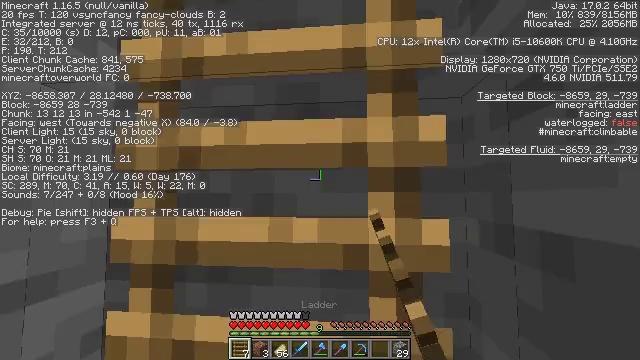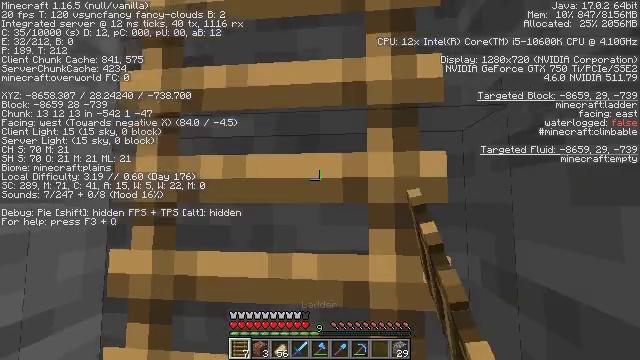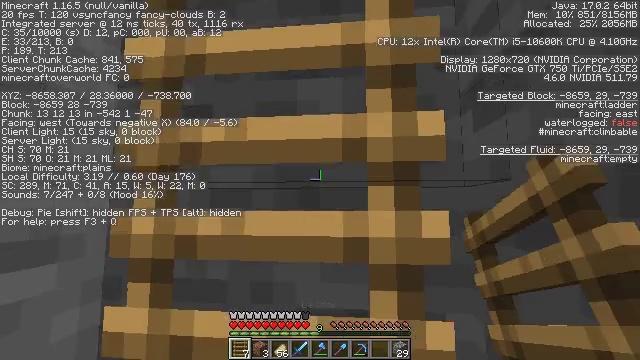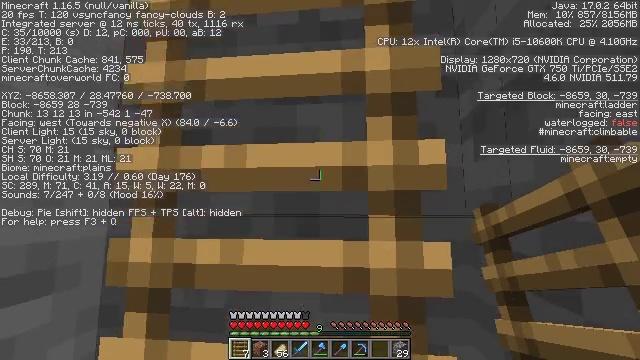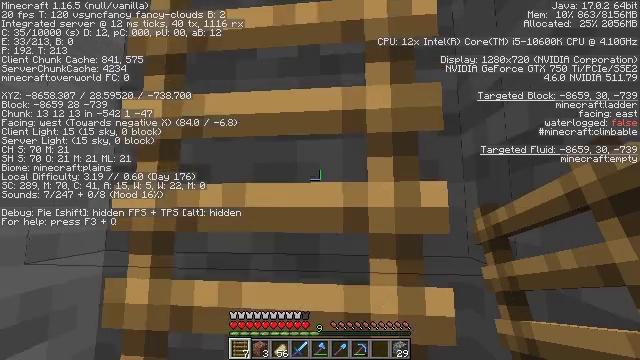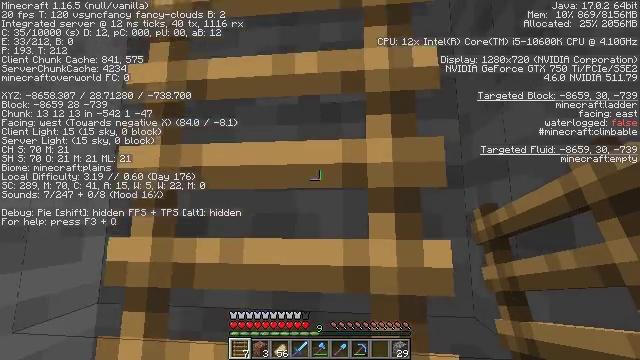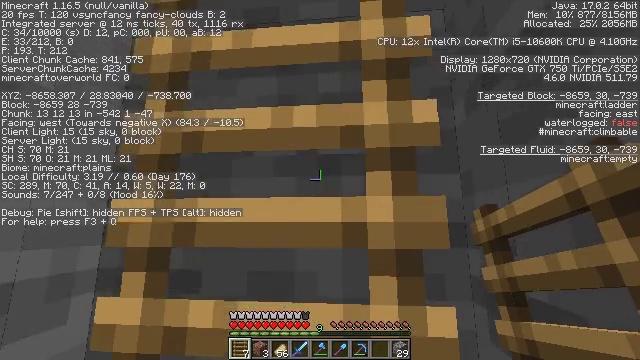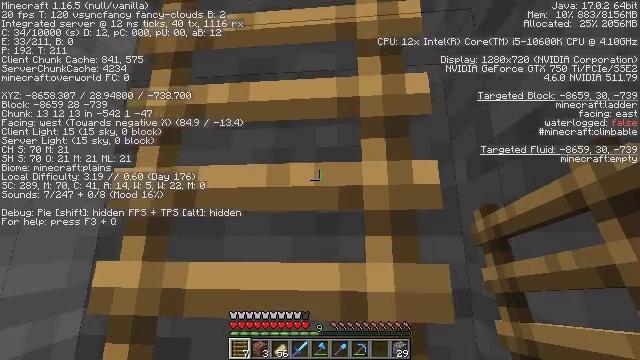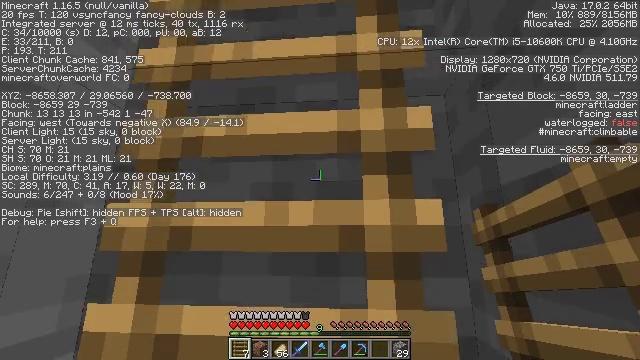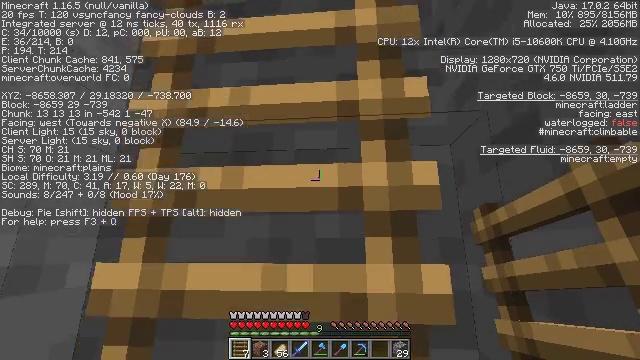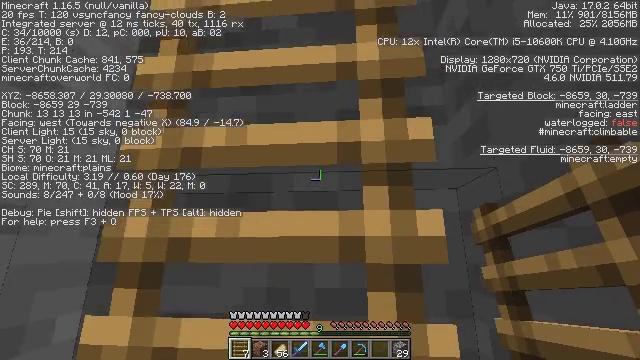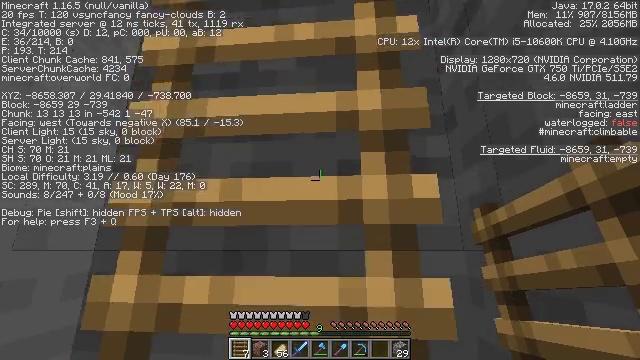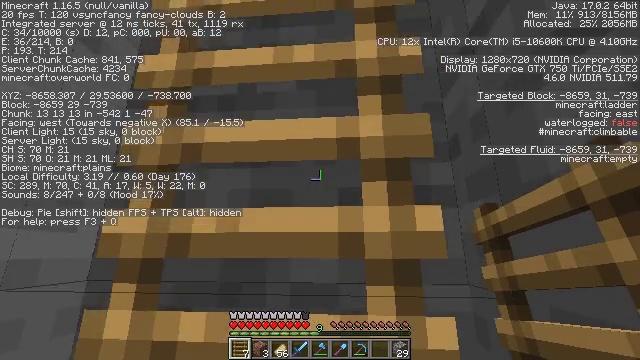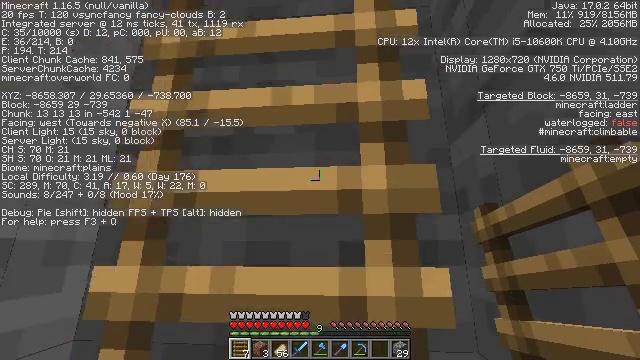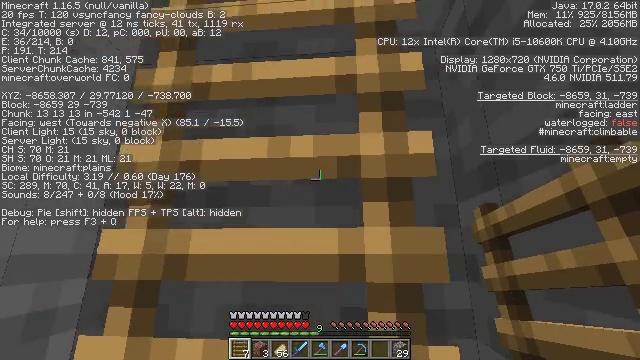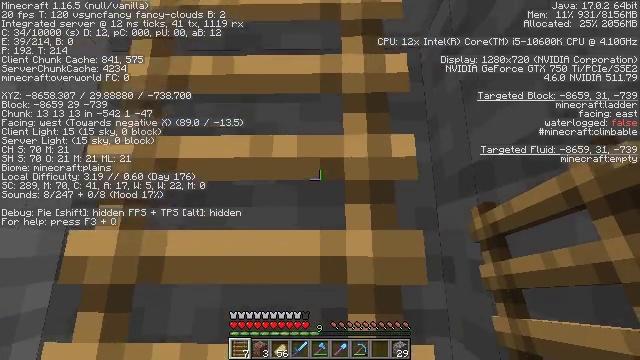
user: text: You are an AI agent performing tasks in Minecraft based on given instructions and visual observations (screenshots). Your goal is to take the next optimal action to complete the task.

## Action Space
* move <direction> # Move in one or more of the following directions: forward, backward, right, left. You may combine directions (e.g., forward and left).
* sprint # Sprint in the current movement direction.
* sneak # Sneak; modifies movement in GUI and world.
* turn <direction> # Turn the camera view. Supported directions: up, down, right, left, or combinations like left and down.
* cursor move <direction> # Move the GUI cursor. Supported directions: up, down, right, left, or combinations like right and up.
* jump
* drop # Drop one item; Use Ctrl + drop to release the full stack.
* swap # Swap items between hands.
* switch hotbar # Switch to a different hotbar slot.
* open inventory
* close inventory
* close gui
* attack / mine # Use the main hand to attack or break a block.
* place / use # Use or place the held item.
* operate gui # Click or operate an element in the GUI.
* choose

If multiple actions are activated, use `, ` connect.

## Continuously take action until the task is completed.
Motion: motion action
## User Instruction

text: Break the ladder to collect it.
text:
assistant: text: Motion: use / place, jump
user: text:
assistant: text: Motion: turn up, use / place, jump
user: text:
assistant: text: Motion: turn up, use / place, jump
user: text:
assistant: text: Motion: use / place, jump
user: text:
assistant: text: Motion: turn up, use / place, jump
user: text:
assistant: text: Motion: turn up, use / place, jump
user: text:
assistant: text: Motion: turn up, use / place, jump
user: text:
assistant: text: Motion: use / place, jump
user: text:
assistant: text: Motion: use / place, jump
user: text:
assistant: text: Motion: use / place, jump
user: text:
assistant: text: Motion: use / place, jump
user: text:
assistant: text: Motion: jump
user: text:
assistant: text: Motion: jump
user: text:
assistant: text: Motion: jump
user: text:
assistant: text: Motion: turn right and down, jump
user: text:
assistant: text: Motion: turn right and down, jump
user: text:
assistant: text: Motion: turn right and down
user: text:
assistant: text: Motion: turn right and down
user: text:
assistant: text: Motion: turn right and down
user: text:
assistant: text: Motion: turn right and down
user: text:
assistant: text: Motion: turn down
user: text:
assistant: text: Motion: turn down
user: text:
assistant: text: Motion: turn down
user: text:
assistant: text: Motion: turn down
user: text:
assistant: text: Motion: turn right and down
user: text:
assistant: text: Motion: turn right and down
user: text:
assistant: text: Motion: move forward, turn down
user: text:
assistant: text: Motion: move forward, turn down
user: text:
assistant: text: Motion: move forward, turn down
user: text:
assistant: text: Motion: move forward, turn right and down